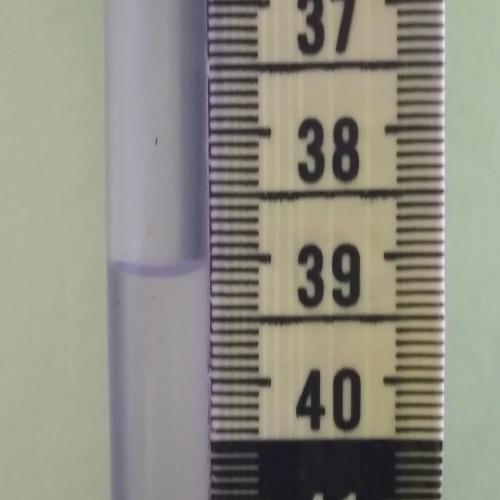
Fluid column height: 39.1 cm